Question: I am developing a wordpress theme to work on iphone and ipads and other webkit devices.
I am using media queries to change the width of divs depending on the size and orientation of the device.
These divs however float left, to fill the device screen.
My problem is that the floated div's height are variable. And the div's which are higher than some, are causing gap issues on the floated elements.
I need possible advice on a fix so there are never any gaps, and elements always float, even if there is a higher div in its path.
Is there a possible way of equalizing the div heights to the highest div, the only problem with this is that it need to work with orientation changes on iPad. On iPhone it's not so bad because there is only one column. But on iPad, portrait has 2 columns and landscape has 3 columns.

'''
/* GLOBAL STYLE ( which iPhone uses first - 1 column ) ----------- */
.module {
display: block;
overflow: hidden;
width: 100%;
float: left;
}
/* IPADS (PORTRAIT - 2 column ) ----------- */
@media only screen
and (min-device-width : 768px)
and (max-device-width : 1024px)
and (orientation : portrait) {
.module {
width: 50%;
}
}
/* IPADS (LANDSCAPE - 3 Column ) ----------- */
@media only screen
and (min-device-width : 768px)
and (max-device-width : 1024px)
and (orientation : landscape) {
.module {
width: 33.33%;
}
}
'''
'''
<div>
<div class="module"></div>
<div class="module"></div>
<div class="module"></div>
<div class="module"></div>
<div class="module"></div>
<div class="module"></div>
<div class="module"></div>
<div class="module"></div>
<div class="module"></div>
<div class="module"></div>
</div>
'''
---
The fiddle below simulates SMARTPHONES (PORTRAIT AND LANDSCAPE) -
See style '.module' - 'width: 100%' which simulates the appearance of this @media query
'''
@media only screen
and (min-device-width : 320px)
and (max-device-width : 480px)
'''
<URL>
The fiddle below simulates IPADS (PORTRAIT) -
See style '.module' - 'width: 50%' which simulates the appearance of this @media query
'''
@media only screen
and (min-device-width : 768px)
and (max-device-width : 1024px)
and (orientation : portrait) {
'''
<URL>
The fiddle below simulates IPADS (LANDSCAPE) -
See style '.module' - 'width: 33.33%' which simulates the appearance of this @media query
'''
@media only screen
and (min-device-width : 768px)
and (max-device-width : 1024px)
and (orientation : landscape) {
'''
<URL>
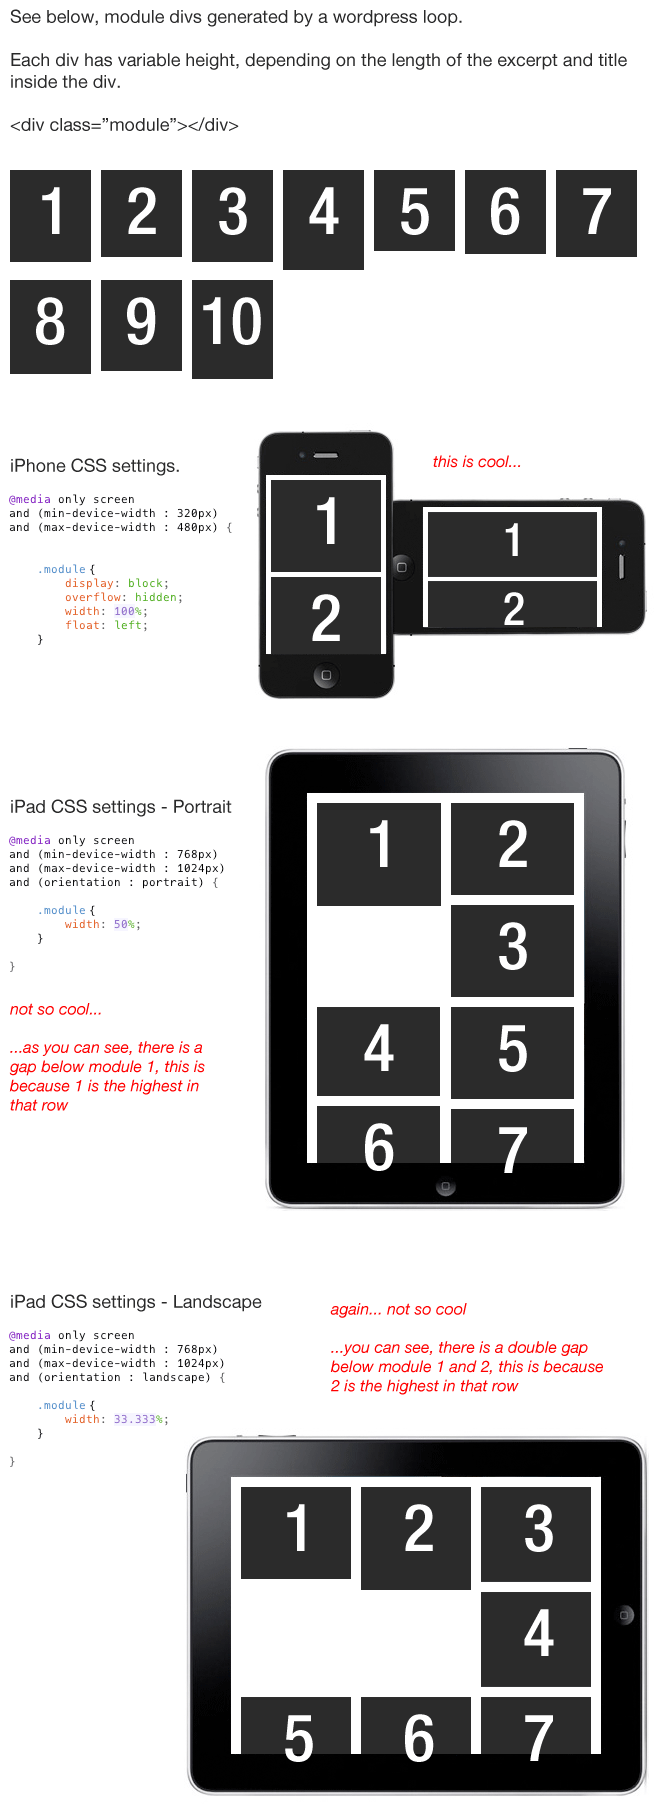
Answer: Like I said in a comment, you need to calculate this in javascript and use absolute positioning. Here is an example:
<URL>
'''
//Generate random height for each module, normally this doesn't need to be done because
//they have various amounts of contents in a real app.
$(".module").each(function(i) {
var height = (150 + (Math.random() * 100 | 0));
this.style.height = height + "px";
});
$(window).bind("orientationchange resize", function(e) {
var modules = $(".module"),
columnWidth = modules[0].offsetWidth,
margin = 10,
parentWidth = $(".modules").width(),
fits = Math.floor(parentWidth / (columnWidth + margin * 2)),
columnHeights = {},
i;
for (i = 0; i < fits; ++i) {
columnHeights[i] = 0;
}
function getTop(i) {
var nColumn = i % fits;
return columnHeights[nColumn];
}
modules.each(function(i) {
var height = this.offsetHeight, //Now I am just retrieving the height
nColumn = i % fits;
this.style.left = ((columnWidth + margin) * nColumn) + "px";
this.style.top = getTop(i) + "px";
columnHeights[nColumn] += (height + margin);
});
}).trigger("resize");
'''